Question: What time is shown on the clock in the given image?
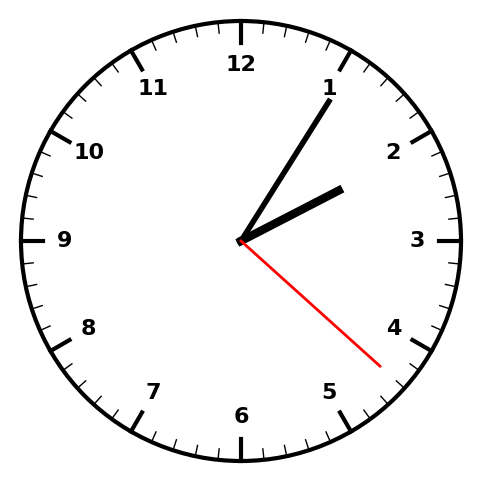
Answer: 02:05:22